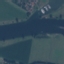
Land use / land cover: River